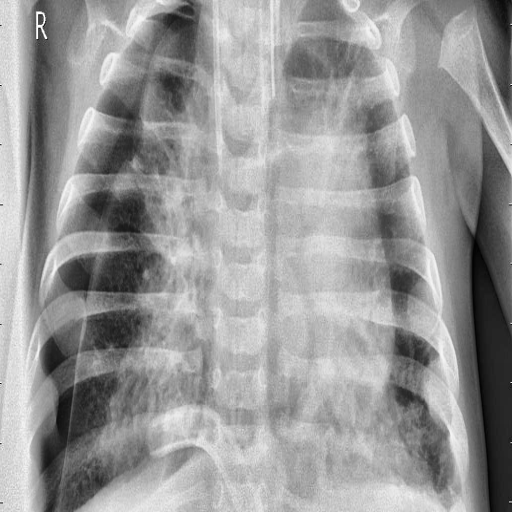
Finding: PNEUMONIA